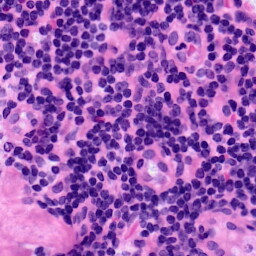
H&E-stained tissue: LymphNode